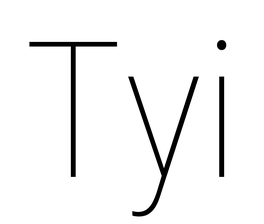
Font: Roboto_Condensed_Thin